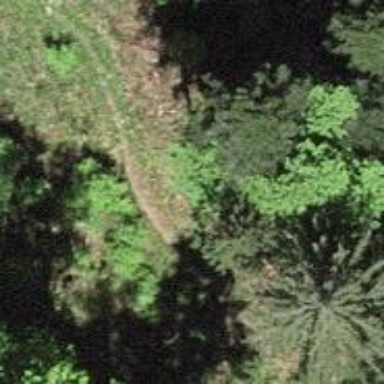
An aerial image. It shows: Unpaved path with impassable smoothness.